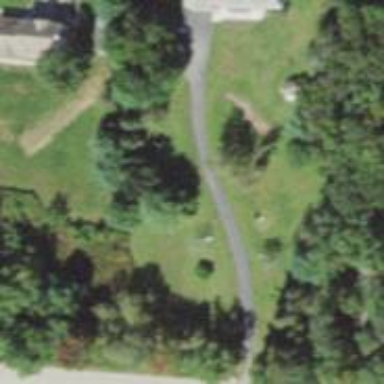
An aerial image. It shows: Residential driveway designated as service road.